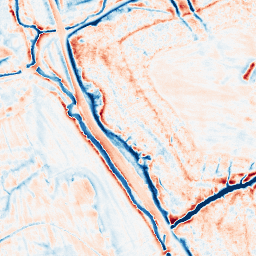
Category: edge_preserving
Decomposition family: guided
Decomposition parameters: radius: 4
eps: 0.01
Upsampling method: edge_directed
Upsampling parameters: scale: 4
Upsampling scale: 4